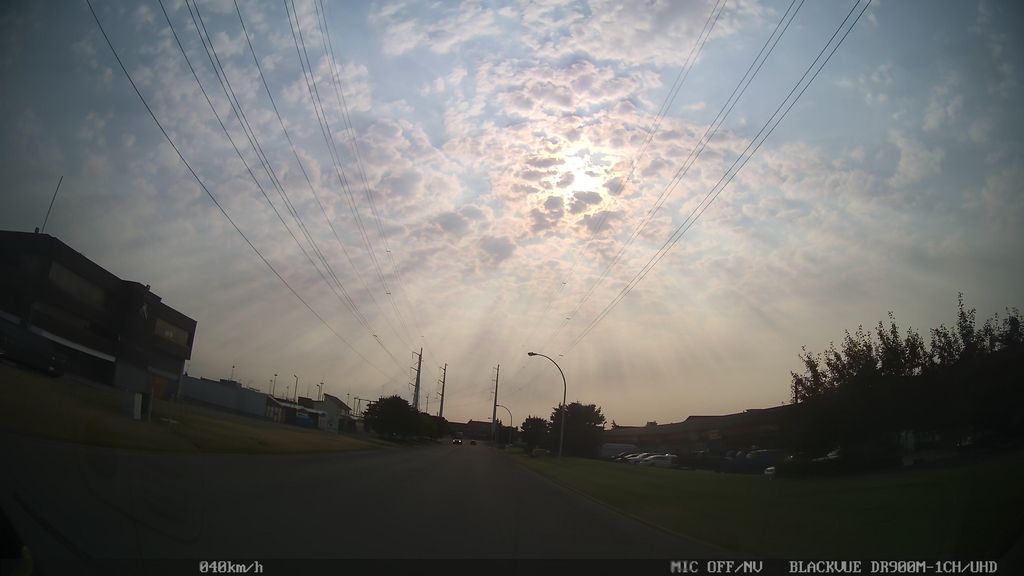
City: edmonton